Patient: sex M, age 63
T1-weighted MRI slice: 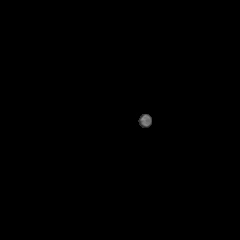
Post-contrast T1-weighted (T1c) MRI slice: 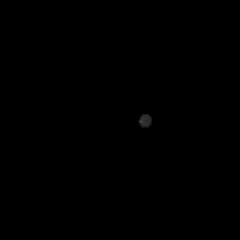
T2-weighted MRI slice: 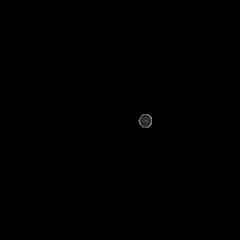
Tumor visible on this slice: no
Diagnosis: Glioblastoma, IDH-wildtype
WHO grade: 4